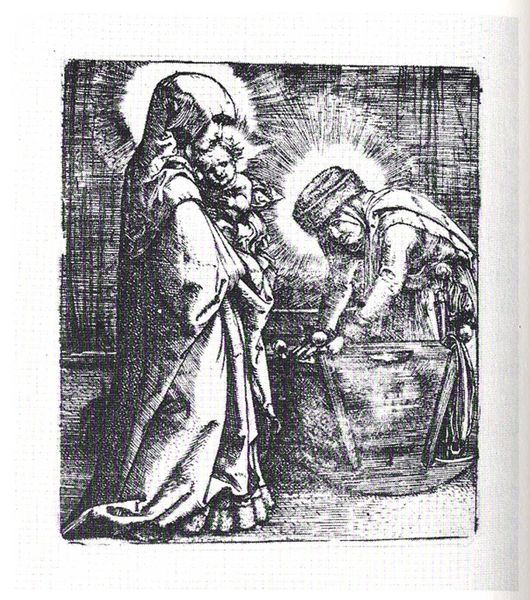
Titel: Anna und Maria an der Wiege
Künstler: Albrecht Altdorfer
Institution: (Seriendruck)
Schlagwörter: dunkel, hand, mann, schlaf, weiß, frau, holz, hut, kleid, kleider, nacht, raum, schwarz, zeichnung, schleier, tuch, haube, rock, mütze, alte, falten, rahmen, stehen, sonne, gewand, mantel, kind, mutter, vater, holzschnitt, schlafen, grafik, graphik, linien, baby, rand, kopftuch, bett, faltenwurf, striche, leuchten, bad, bücken, buch, strahlen, amme, linie, druck, lithographie, nachts, schnitt, schwarzweiss, schraffur, holzstich, radierung, schrafur, stich, seite, bleistift, kranz, schein, heiligenschein, beugen, christus, jesus, dunel, viereckig, elisabeth, heilige, dürer, heilig, maria, kupferstich, madonna, anbetung, josef, joseph, geburt, großmutter, krippe, wiege, quadratisch, jesuskind, maria mit kind, christuskind, dtich, glorien, christkind, elisabet, weige, foramt, hoplzschnitt